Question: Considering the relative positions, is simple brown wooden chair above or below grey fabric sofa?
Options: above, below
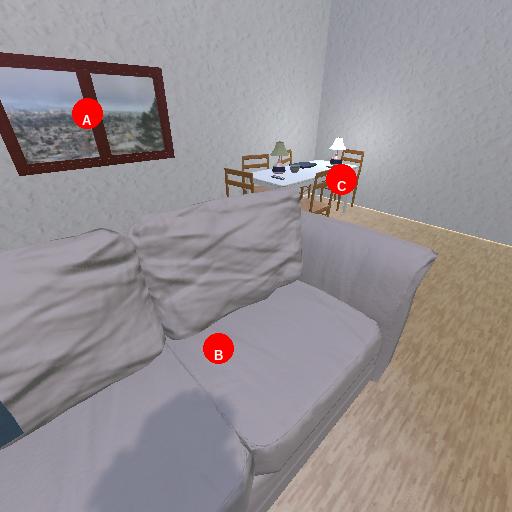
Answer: above